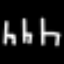
Label: chair